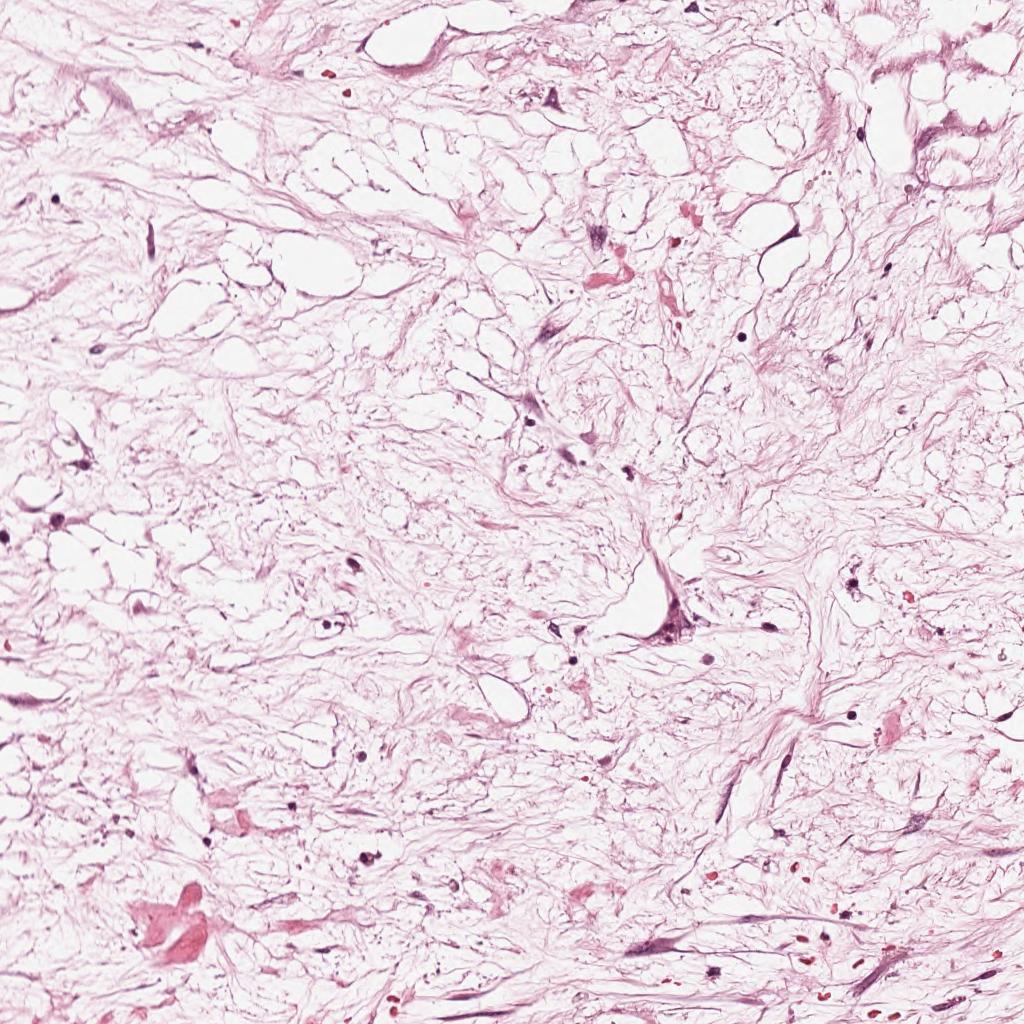
Label: Non-Viable-Tumor